Interaction volume radius: 10 \u00c5
Interaction volume height: 15 \u00c5
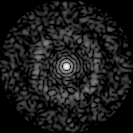
Disorder parameter: 0.8307